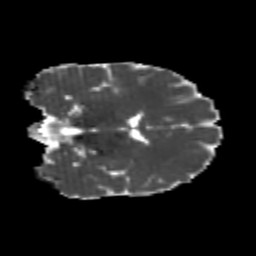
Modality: MD
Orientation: coronal
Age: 21
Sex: female
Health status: healthy
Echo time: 0.074 s